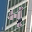
Label: 4